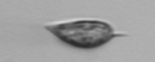
Label: Prorocentrum_triestinum